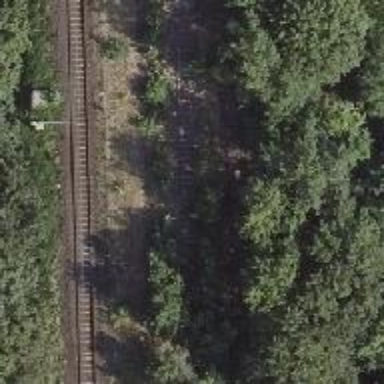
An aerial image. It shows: Disused railway.